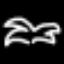
Label: palm tree